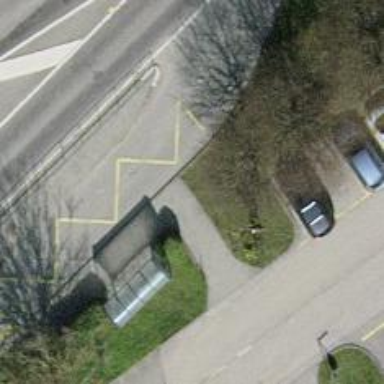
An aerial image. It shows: Platform for public transport with shelter.